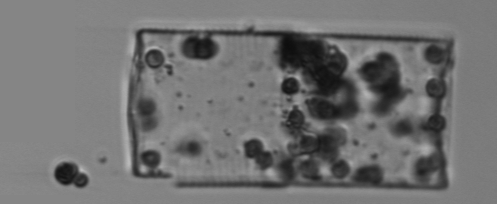
Label: Guinardia_flaccida